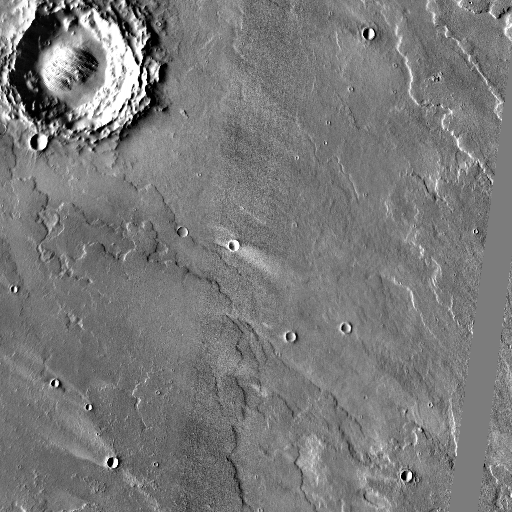
Crater classes present: Background, Other, Buried